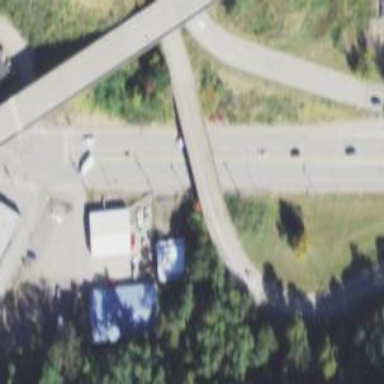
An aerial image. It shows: Primary link highway crossing bridge.